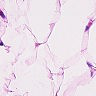
Metastatic tissue present: no